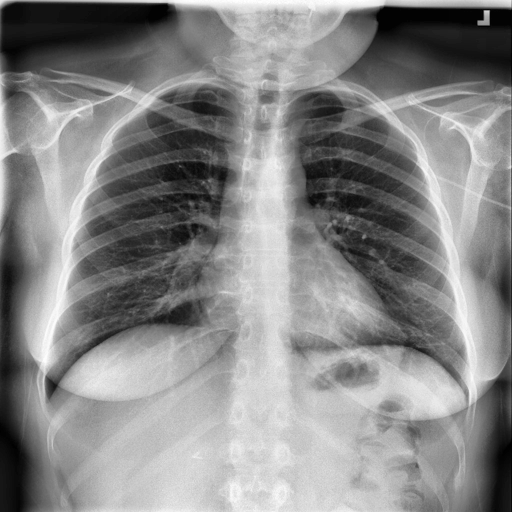
Finding: NORMAL